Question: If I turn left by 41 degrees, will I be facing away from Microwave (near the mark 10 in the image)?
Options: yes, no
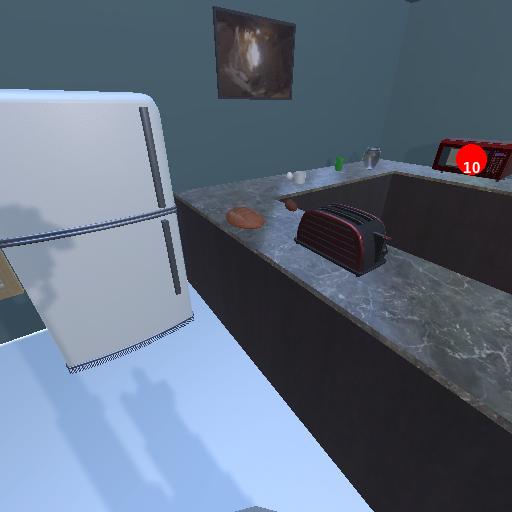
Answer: yes